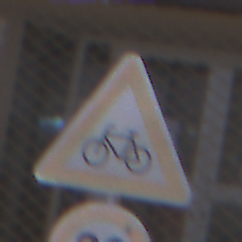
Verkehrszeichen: RadverkehrRechts
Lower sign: Geschwindigkeit30
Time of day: Night
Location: Outdoor (Urban)
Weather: Overcast
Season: Winter
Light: Artificial